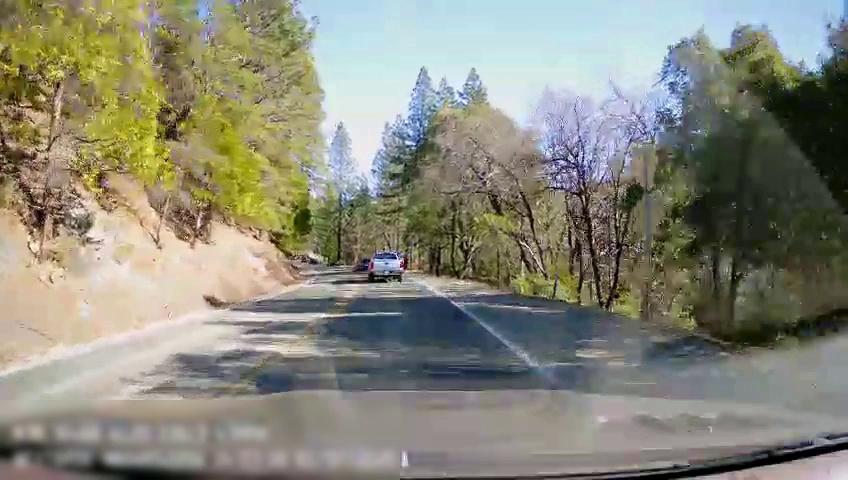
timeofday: Day
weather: Sunny
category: Drivable Space
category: Vehicles | Car
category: Vehicles | Truck
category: Lanes | Opposite Lane
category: Lanes | Current Lane